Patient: sex M, age 57
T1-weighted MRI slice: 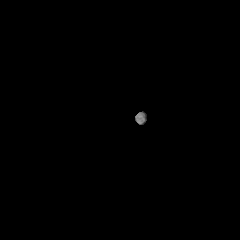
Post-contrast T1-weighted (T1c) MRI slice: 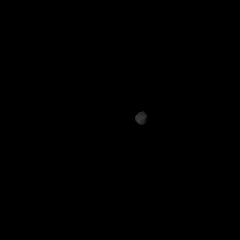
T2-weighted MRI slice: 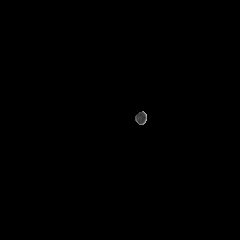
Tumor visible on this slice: no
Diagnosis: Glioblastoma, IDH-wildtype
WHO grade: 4